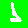
Digit: 1